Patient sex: M
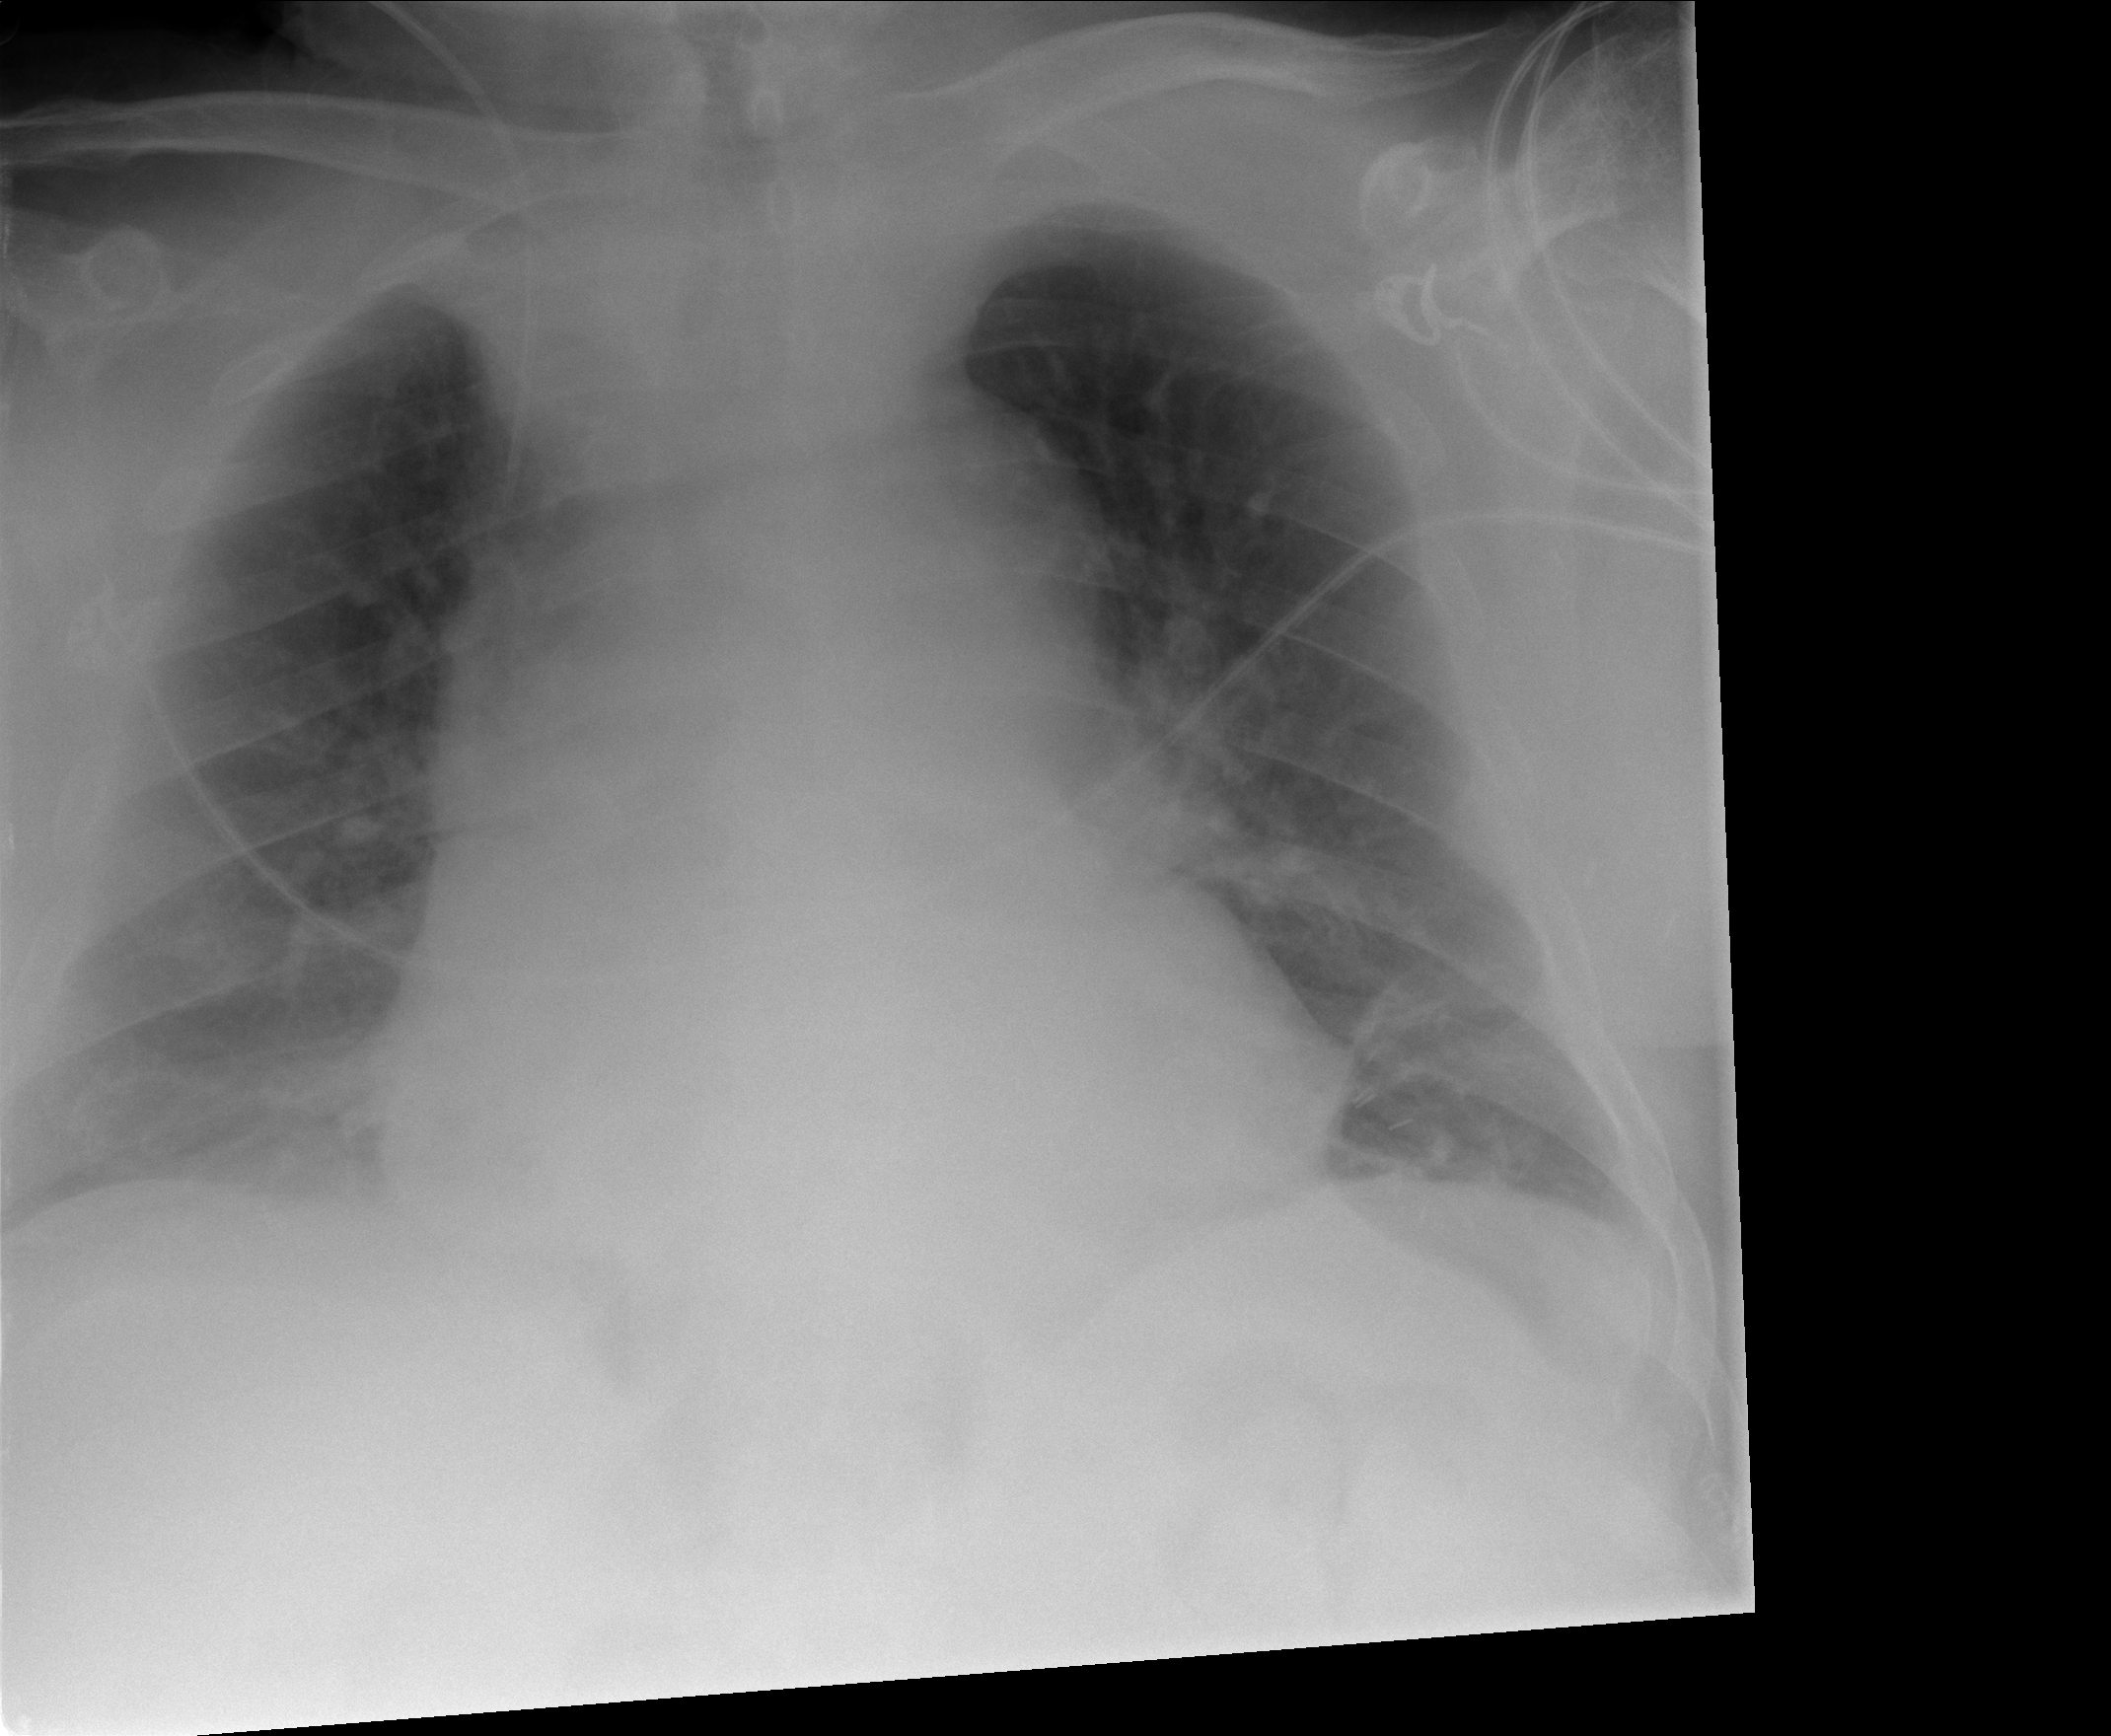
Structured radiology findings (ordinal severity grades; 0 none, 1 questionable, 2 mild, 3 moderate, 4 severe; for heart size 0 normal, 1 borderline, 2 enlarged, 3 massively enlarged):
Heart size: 2
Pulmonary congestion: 2
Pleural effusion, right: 1
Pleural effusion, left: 2
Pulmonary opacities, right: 0
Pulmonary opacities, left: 0
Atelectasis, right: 2
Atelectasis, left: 2